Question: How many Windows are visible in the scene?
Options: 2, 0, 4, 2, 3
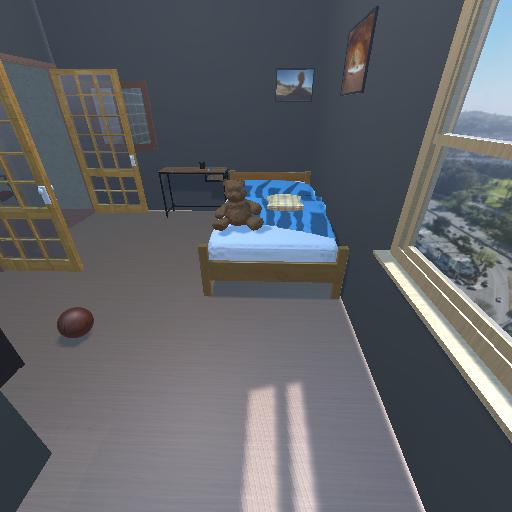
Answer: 2